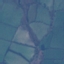
Land use / land cover class: Pasture